The plot is a signal-to-image rendering of a rotating shaft's vibration measurement. Based on the visible evidence, which rotor condition applies: normal, misalignment, unbalance, looseness?
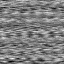
Answer: looseness